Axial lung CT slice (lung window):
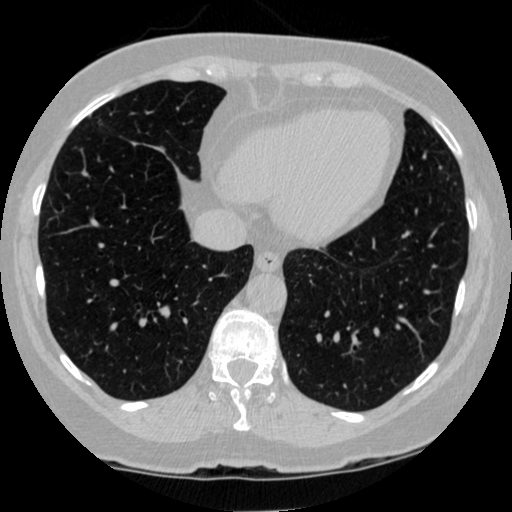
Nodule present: no